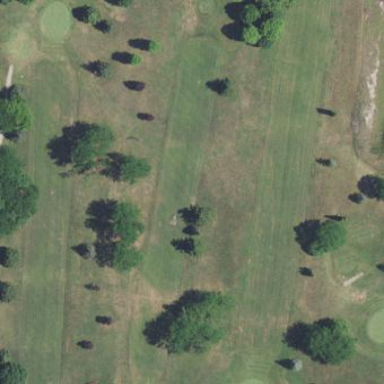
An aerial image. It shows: Grassy area designated as golf fairway.